Question: I'm creating a list view in Android where each row is shown with 'LinearLayout'. The problem that I have is that since the text is different in each line, it isn't aligned in the same way. See for e.g. the "Date" - in different position on each line. What is the best way to create such a view?
Thanks in advance,
Noam

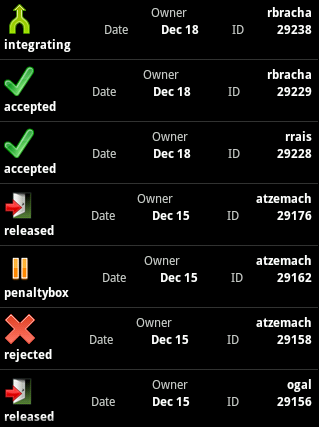
Answer: This is the same problem why browsers are slow with showing tables with variable width: you have to calculate the widths after you've parsed all content.
- -